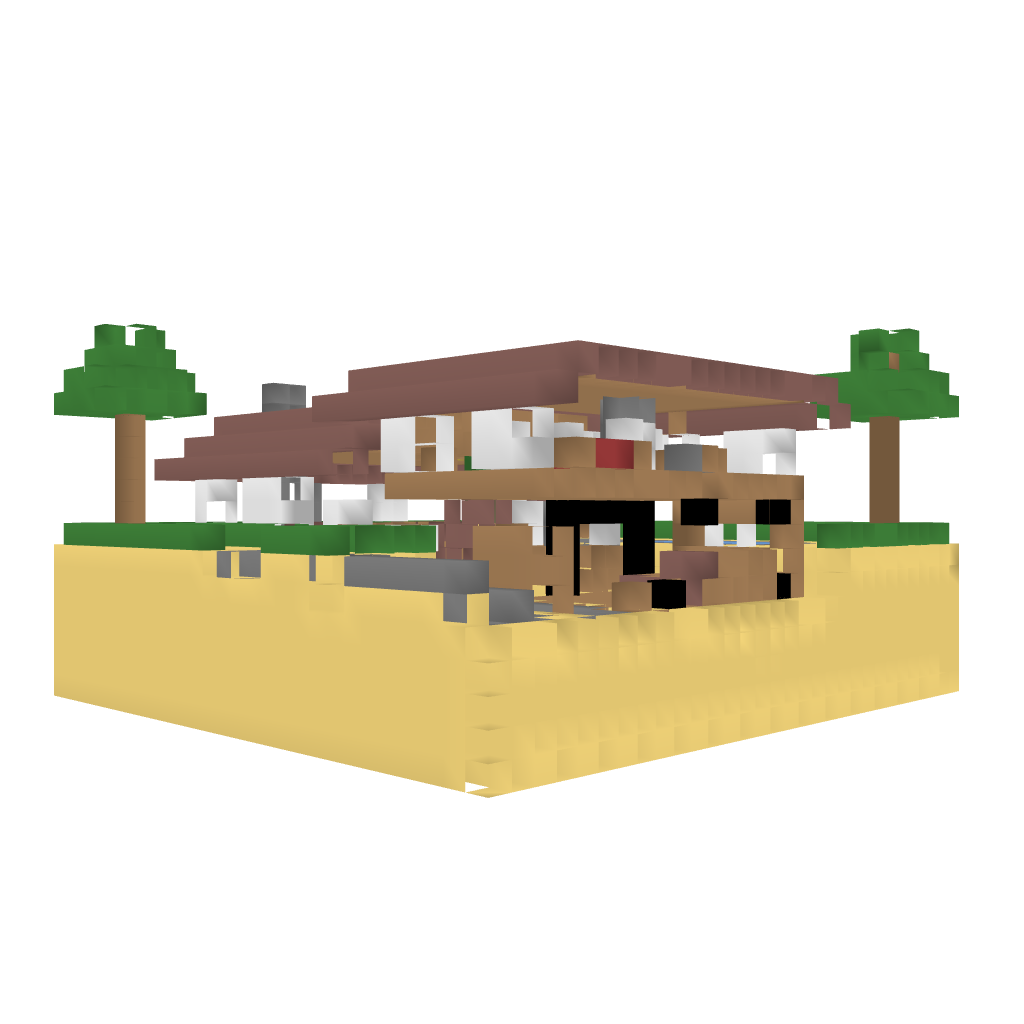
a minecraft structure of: The Sonoran by BrightPROPERTIES bad low quality